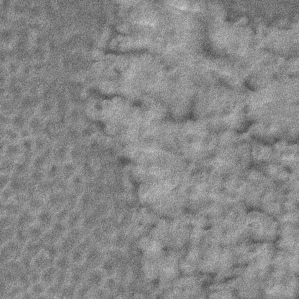
Label: frost